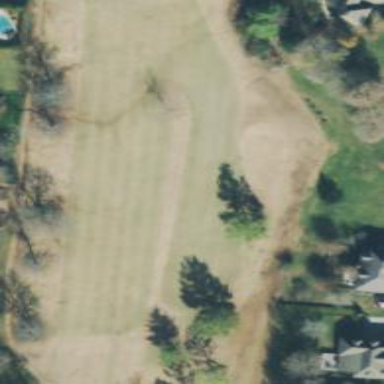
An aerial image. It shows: Scenic golf fairway.